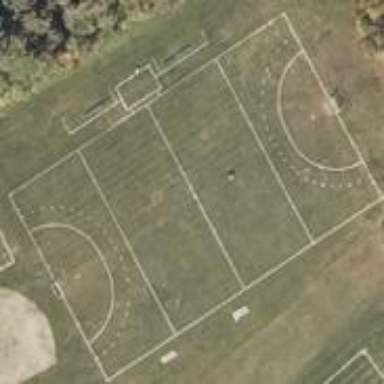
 used for leisure and sports activities."